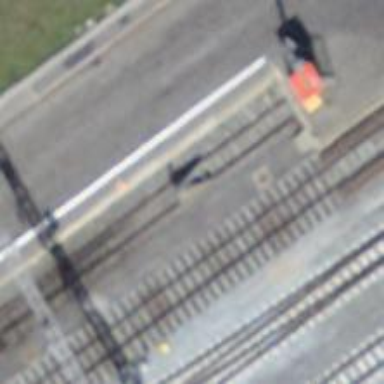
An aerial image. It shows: Railway buffer stop.